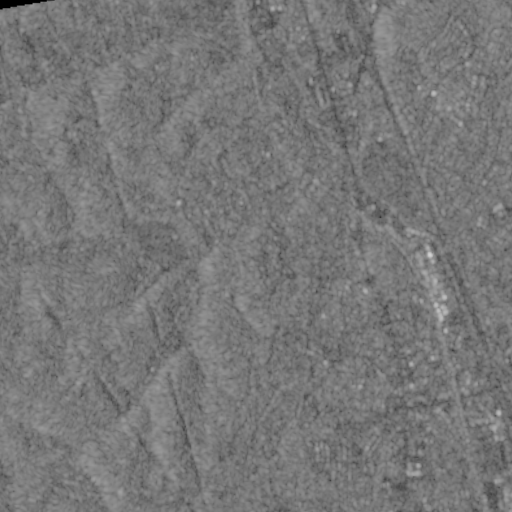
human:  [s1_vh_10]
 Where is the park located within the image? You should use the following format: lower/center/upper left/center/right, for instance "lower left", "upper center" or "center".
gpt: The park is located in the lower right of the image.
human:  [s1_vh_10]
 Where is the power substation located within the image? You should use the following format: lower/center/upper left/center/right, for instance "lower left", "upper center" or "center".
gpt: The power substation is located in the lower right of the image.
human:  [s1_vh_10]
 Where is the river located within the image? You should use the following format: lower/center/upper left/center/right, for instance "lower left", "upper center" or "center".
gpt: The river is located in the lower of the image.
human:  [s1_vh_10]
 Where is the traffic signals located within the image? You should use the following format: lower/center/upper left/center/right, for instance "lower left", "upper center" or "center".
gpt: The traffic signals is located in the lower right of the image.
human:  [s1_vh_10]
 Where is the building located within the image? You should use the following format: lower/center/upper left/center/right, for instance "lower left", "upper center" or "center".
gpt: There is no building in the image.

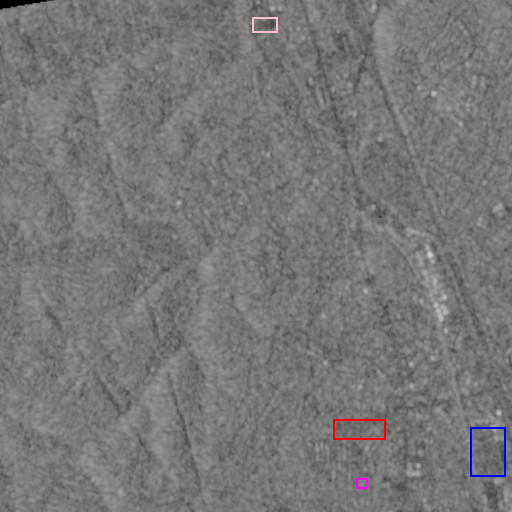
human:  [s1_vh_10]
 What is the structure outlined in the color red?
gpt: The structure outlined in red is a park.
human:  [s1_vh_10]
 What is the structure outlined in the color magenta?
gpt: The structure outlined in magenta is a power substation.
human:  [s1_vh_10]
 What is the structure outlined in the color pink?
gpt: The structure outlined in pink is a building.
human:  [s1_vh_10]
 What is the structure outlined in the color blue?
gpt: The structure outlined in blue is a building.
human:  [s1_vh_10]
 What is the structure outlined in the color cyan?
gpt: There is no cyan outline.